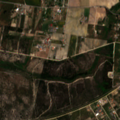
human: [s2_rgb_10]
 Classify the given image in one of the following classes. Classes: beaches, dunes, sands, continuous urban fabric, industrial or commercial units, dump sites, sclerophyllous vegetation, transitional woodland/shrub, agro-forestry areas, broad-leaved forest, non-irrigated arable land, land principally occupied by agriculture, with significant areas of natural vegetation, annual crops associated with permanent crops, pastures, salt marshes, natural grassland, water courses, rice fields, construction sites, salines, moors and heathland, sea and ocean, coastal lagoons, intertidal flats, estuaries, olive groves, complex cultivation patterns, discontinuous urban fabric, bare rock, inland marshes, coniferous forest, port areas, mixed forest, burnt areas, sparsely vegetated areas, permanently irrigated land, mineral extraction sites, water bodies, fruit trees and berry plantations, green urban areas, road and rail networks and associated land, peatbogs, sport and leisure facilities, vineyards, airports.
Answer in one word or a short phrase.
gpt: continuous urban fabric